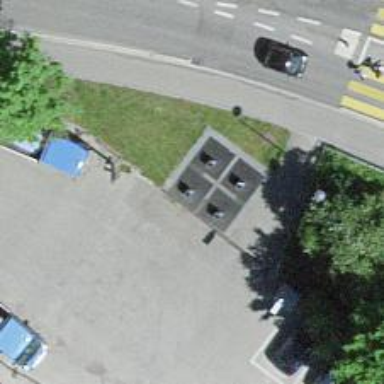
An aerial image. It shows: Recycling container for recycling.